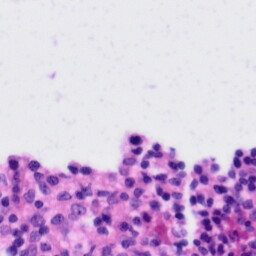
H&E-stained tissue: Tonsil